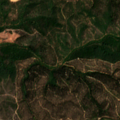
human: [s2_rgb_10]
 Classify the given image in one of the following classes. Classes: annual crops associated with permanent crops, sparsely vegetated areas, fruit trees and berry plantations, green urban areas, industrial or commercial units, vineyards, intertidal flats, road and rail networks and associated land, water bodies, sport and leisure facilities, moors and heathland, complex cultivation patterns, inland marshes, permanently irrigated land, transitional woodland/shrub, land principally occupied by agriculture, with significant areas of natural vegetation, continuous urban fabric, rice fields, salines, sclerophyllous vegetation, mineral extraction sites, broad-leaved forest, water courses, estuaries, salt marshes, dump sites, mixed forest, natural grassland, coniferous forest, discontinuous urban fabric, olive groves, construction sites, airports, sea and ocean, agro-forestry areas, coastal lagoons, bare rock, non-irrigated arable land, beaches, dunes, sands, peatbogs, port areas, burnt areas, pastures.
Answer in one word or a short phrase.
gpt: broad-leaved forest, transitional woodland/shrub